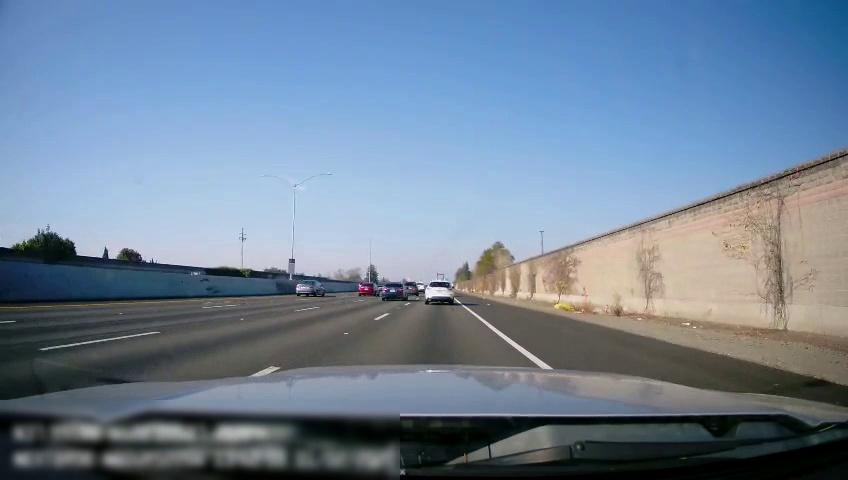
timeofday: Day
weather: Sunny
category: Drivable Space
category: Vehicles | Truck
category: Vehicles | SUV
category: Vehicles | Car
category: Vehicles | Car
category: Vehicles | SUV
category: Vehicles | Car
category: Lanes | Current Lane
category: Lanes | Current Lane
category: Lanes | Alternate Lane
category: Lanes | Alternate Lane
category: Lanes | Alternate Lane
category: Traffic | Signs